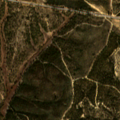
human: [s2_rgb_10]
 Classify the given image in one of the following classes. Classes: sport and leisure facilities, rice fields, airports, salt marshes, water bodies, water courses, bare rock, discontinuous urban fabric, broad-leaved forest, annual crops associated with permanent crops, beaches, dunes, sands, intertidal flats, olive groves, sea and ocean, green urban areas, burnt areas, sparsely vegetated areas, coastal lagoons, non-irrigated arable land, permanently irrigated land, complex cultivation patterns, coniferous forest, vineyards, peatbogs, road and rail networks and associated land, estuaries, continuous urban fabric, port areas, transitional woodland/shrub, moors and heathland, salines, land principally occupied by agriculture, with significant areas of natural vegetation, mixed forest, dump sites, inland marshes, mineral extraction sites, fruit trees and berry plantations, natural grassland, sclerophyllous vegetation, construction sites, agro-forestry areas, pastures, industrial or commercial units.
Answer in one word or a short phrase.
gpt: non-irrigated arable land, broad-leaved forest, mixed forest, transitional woodland/shrub